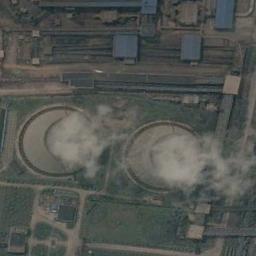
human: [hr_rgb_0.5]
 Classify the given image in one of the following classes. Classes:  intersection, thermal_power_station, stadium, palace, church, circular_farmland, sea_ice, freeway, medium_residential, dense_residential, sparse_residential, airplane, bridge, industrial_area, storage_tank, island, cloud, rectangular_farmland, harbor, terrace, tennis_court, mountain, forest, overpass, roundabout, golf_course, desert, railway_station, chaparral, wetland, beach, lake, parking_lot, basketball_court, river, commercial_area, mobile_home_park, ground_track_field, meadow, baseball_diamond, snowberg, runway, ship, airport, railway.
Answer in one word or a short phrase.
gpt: thermal_power_station